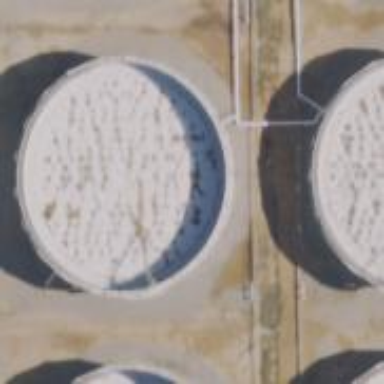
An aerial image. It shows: Storage tank created as man-made structure.